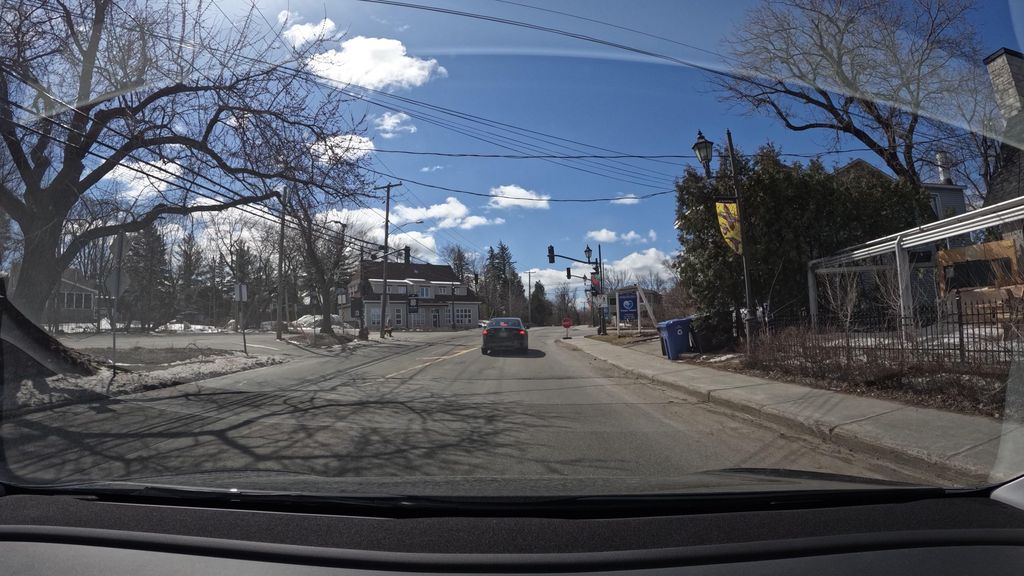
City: montreal